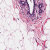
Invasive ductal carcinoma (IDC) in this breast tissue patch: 0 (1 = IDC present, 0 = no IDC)